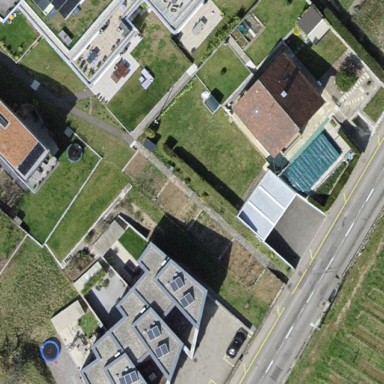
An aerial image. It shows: Flat-roofed house.